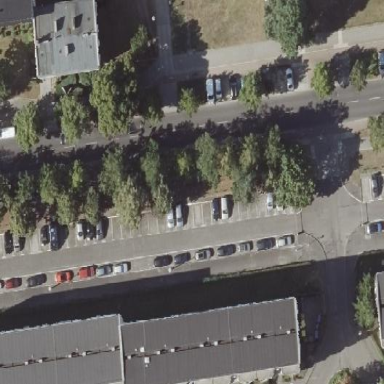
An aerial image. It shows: Street side parking area.